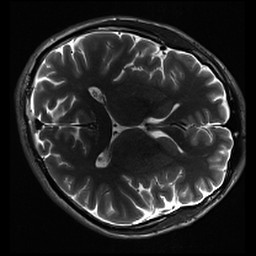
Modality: inplaneT2
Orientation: axial